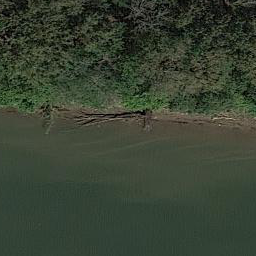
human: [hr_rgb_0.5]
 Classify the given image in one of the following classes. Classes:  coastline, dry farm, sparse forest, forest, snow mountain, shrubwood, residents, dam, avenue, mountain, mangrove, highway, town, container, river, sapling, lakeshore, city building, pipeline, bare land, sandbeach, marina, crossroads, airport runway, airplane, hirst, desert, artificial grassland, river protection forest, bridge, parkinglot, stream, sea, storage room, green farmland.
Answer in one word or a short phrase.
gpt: river protection forest